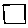
Label: square